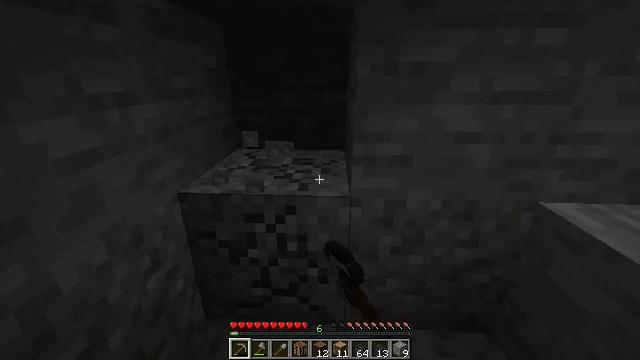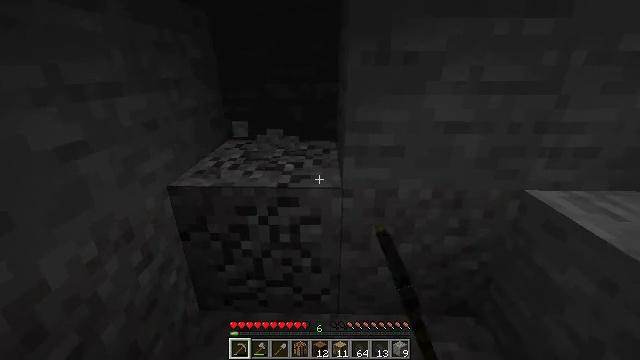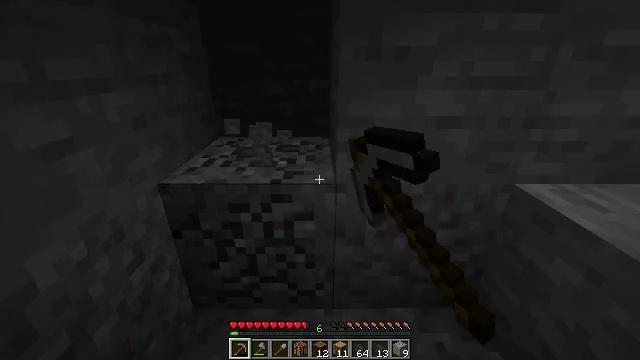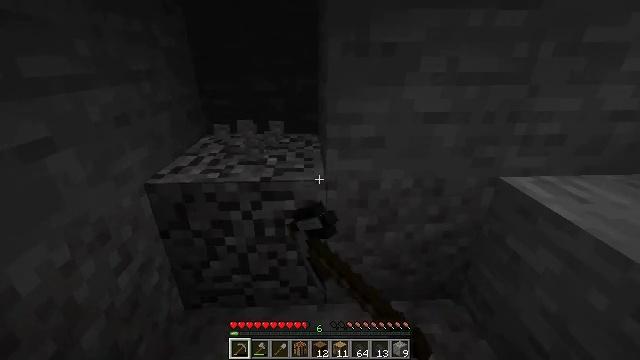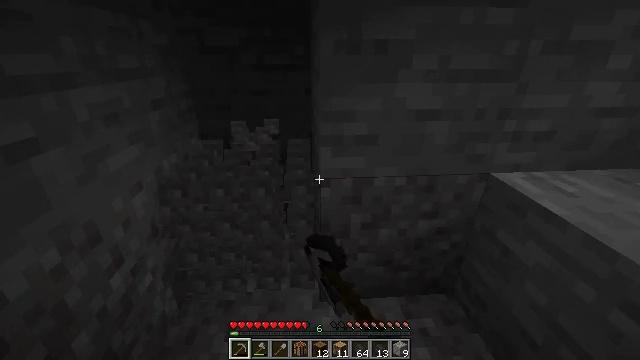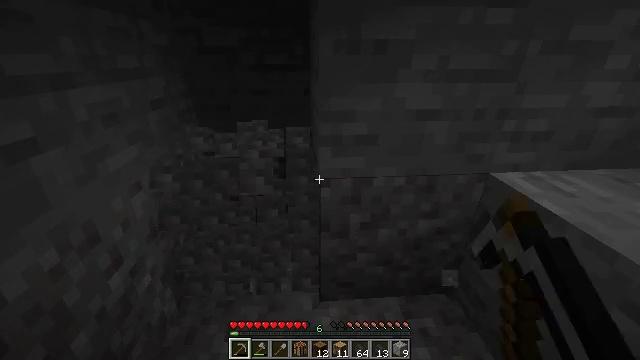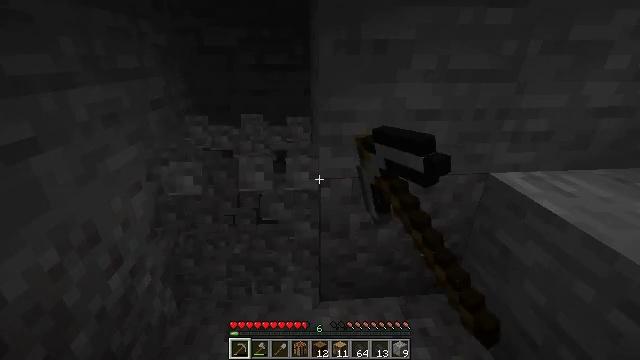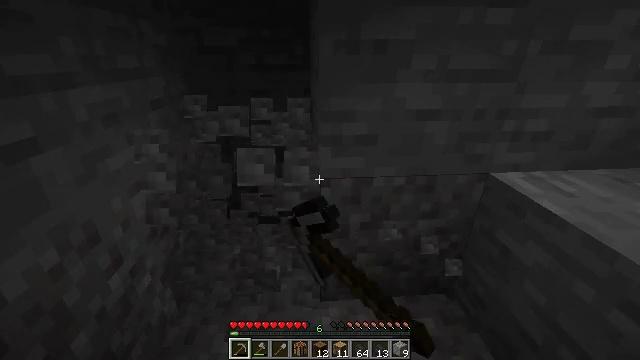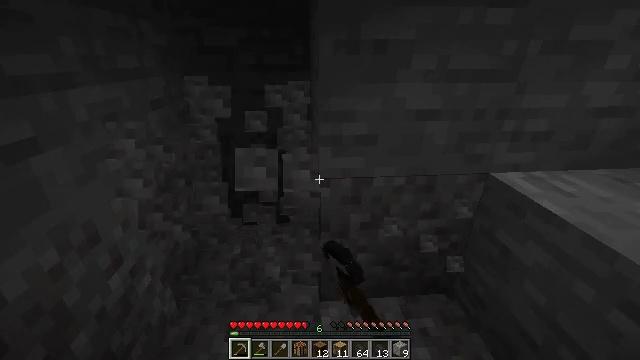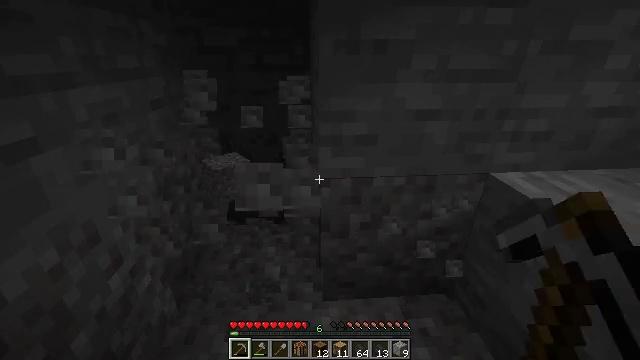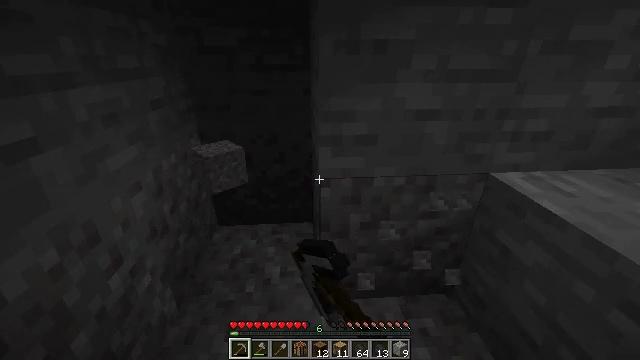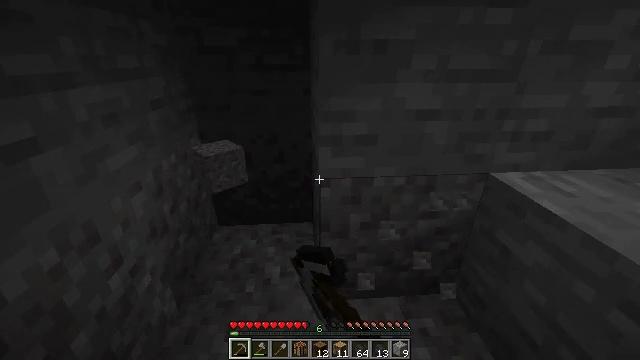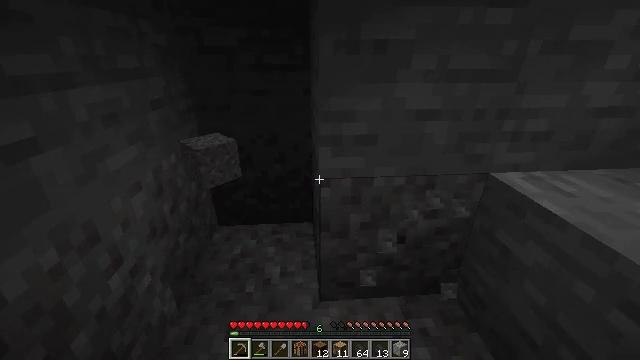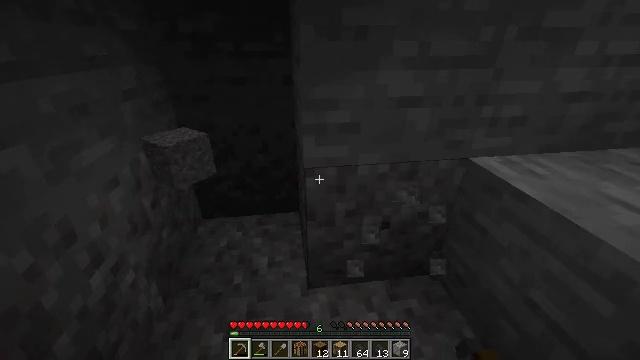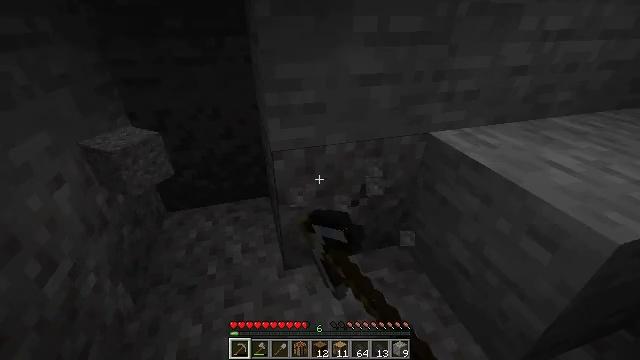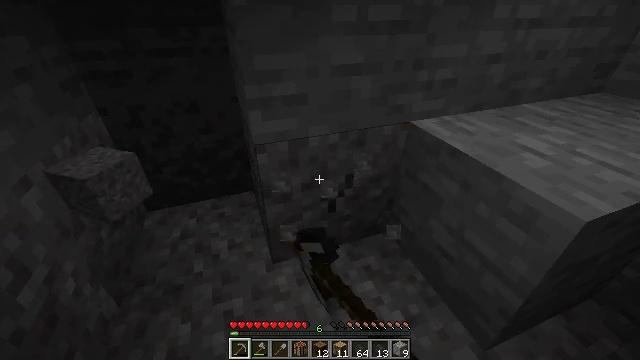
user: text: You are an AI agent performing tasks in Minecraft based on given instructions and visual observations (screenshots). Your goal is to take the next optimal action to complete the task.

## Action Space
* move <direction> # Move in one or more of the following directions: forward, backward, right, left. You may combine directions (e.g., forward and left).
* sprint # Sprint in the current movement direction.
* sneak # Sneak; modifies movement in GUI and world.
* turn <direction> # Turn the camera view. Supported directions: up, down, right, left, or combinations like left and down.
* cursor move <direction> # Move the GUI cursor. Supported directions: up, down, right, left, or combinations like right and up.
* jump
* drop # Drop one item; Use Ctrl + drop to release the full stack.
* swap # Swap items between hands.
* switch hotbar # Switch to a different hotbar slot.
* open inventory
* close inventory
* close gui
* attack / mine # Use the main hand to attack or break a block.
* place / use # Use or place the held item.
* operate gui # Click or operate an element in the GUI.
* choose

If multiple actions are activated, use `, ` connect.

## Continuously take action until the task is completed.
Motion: motion action
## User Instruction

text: Collect gravel for your inventory.
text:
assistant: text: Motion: turn right and down, attack / mine
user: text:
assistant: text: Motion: turn right, attack / mine
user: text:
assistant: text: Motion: turn right, attack / mine
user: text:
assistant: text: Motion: turn right, attack / mine
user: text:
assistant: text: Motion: attack / mine
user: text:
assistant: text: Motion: attack / mine
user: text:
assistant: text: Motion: attack / mine
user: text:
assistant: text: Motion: attack / mine
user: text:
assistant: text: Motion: attack / mine
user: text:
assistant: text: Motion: attack / mine
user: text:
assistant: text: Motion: attack / mine
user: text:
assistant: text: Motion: attack / mine
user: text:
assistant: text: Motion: turn right and down, attack / mine
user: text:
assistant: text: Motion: turn right and down, attack / mine
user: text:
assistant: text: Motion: turn right and down, attack / mine
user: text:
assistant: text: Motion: attack / mine
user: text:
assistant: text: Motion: attack / mine
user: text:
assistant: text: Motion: attack / mine
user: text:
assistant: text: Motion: attack / mine
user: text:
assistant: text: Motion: attack / mine
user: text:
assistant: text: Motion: attack / mine
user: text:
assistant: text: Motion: attack / mine
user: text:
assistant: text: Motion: attack / mine
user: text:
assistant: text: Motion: attack / mine
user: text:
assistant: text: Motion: attack / mine
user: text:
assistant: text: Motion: turn down, attack / mine
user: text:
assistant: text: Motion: turn right and down, attack / mine
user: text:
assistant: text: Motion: attack / mine
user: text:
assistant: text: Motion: attack / mine
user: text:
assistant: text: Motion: attack / mine